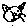
Label: cat